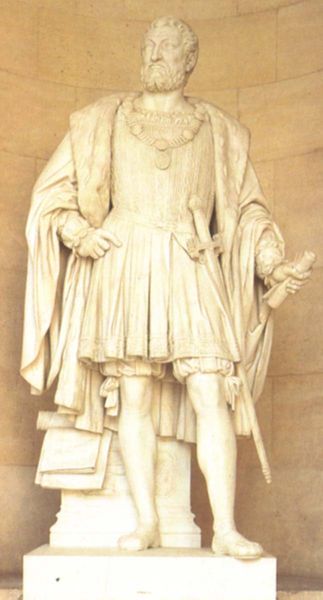
Titel: Franz I.
Künstler: Augustin Dumont
Standort: Versailles, Schloss (EU - F)
Schlagwörter: hand, kopf, mann, weiß, elegant, finger, haar, marmor, mund, nase, ohr, rock, alt, bart, hose, arm, augen, falten, sockel, stein, herr, figur, gewand, mantel, reich, adel, skulptur, statue, beine, schrift, kette, mauer, ernst, podest, gehrock, nische, stütze, unterrock, medaillon, denkmal, schwert, soldat, herrscher, rolle, krieger, schriftrolle, niesche, rundung, standbild, mamor, skluptur, nsiche